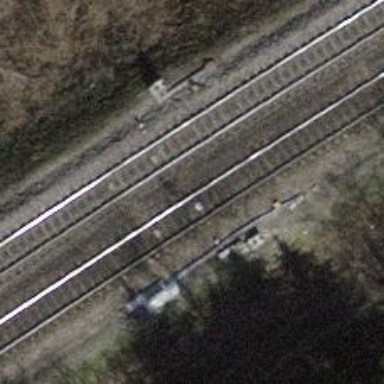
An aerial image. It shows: Railway signal.